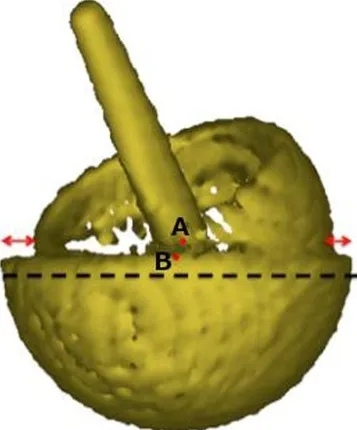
Lateral.
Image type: medical_photograph (other_medical_photograph)